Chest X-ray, PA view. Patient: 65 years old, sex M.
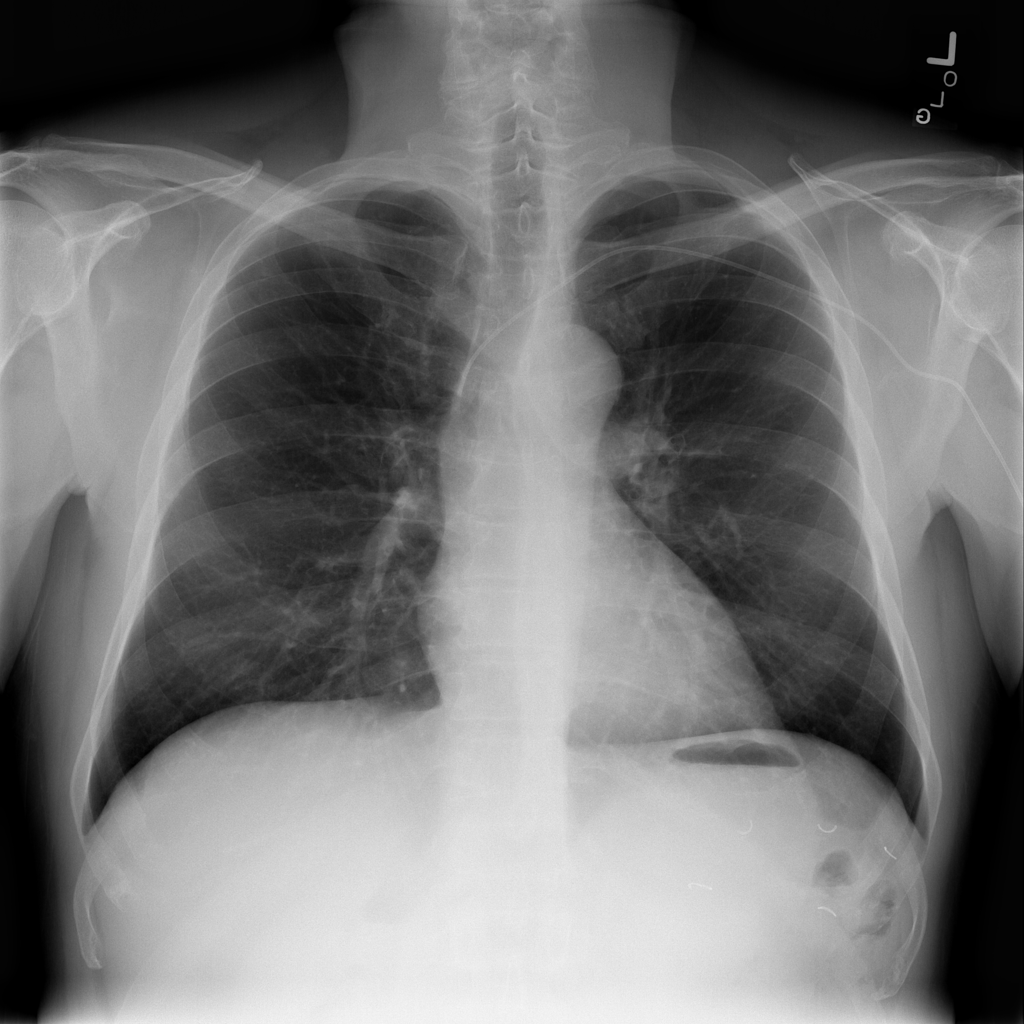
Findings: No Finding